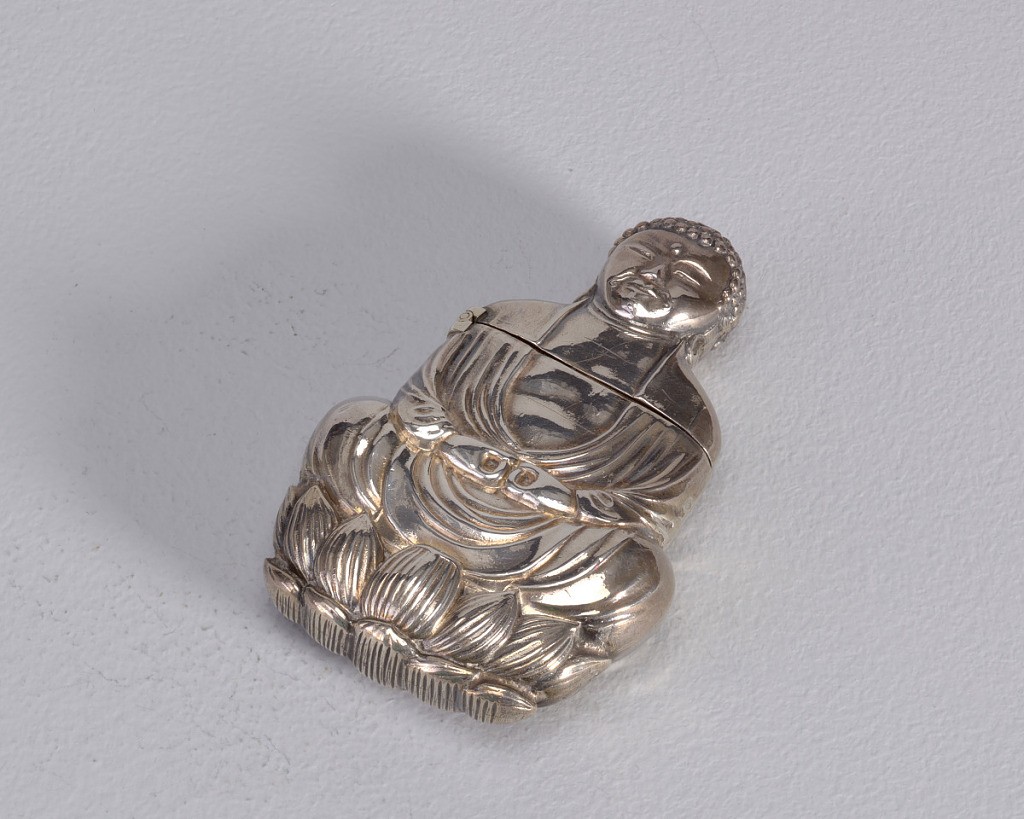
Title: Seated Bodhisattva
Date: late 19th century
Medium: Silver
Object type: Matchsafe
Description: In the form of a Bodhisattva, draped in loose clothing, seated on a lotus flower and assuming the Lotus position for meditation, with arms resting on crossed legs, thumb and forefinger of each hand forming a circle in front; head and shoulders (lid) open to right. Striker on bottom.